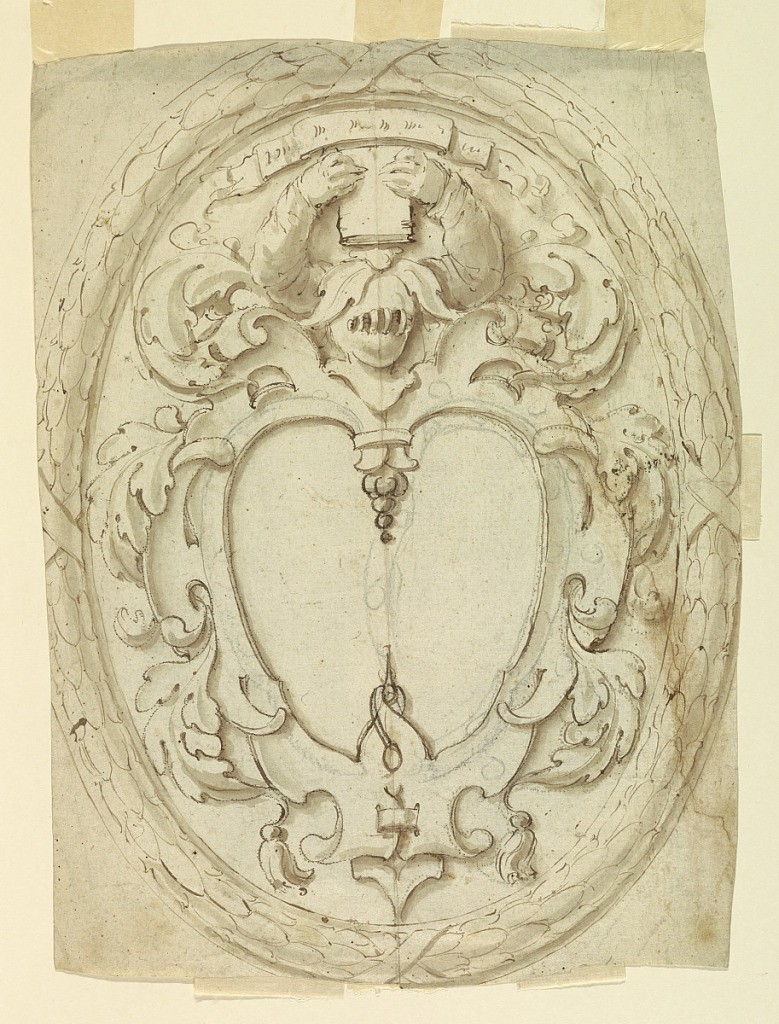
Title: Design, Variation of the Sculptured Coat of Arms seen in 1938-88-8222
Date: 1580–1600
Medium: Black chalk, pen and ink, brush and grayish brown wash on paper; Verso: pen and ink
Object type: Drawing
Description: The charges and the motto are not shown. The manteling is reduced and details altered. The frame shows a laurel wreath. The design of the escutcheon has been transferred by pricking from one side to the other. Verso: two designs are begun.